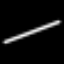
Label: line